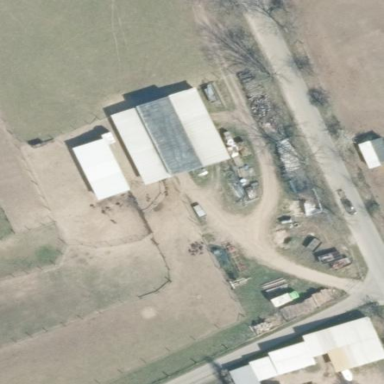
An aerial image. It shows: Farmyard area.